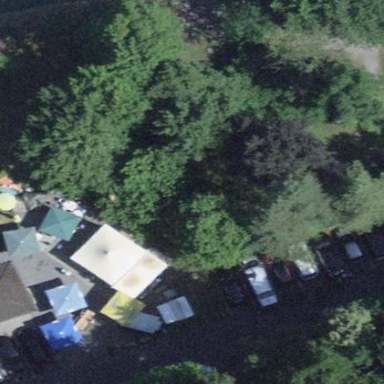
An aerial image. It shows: Street side parking area.